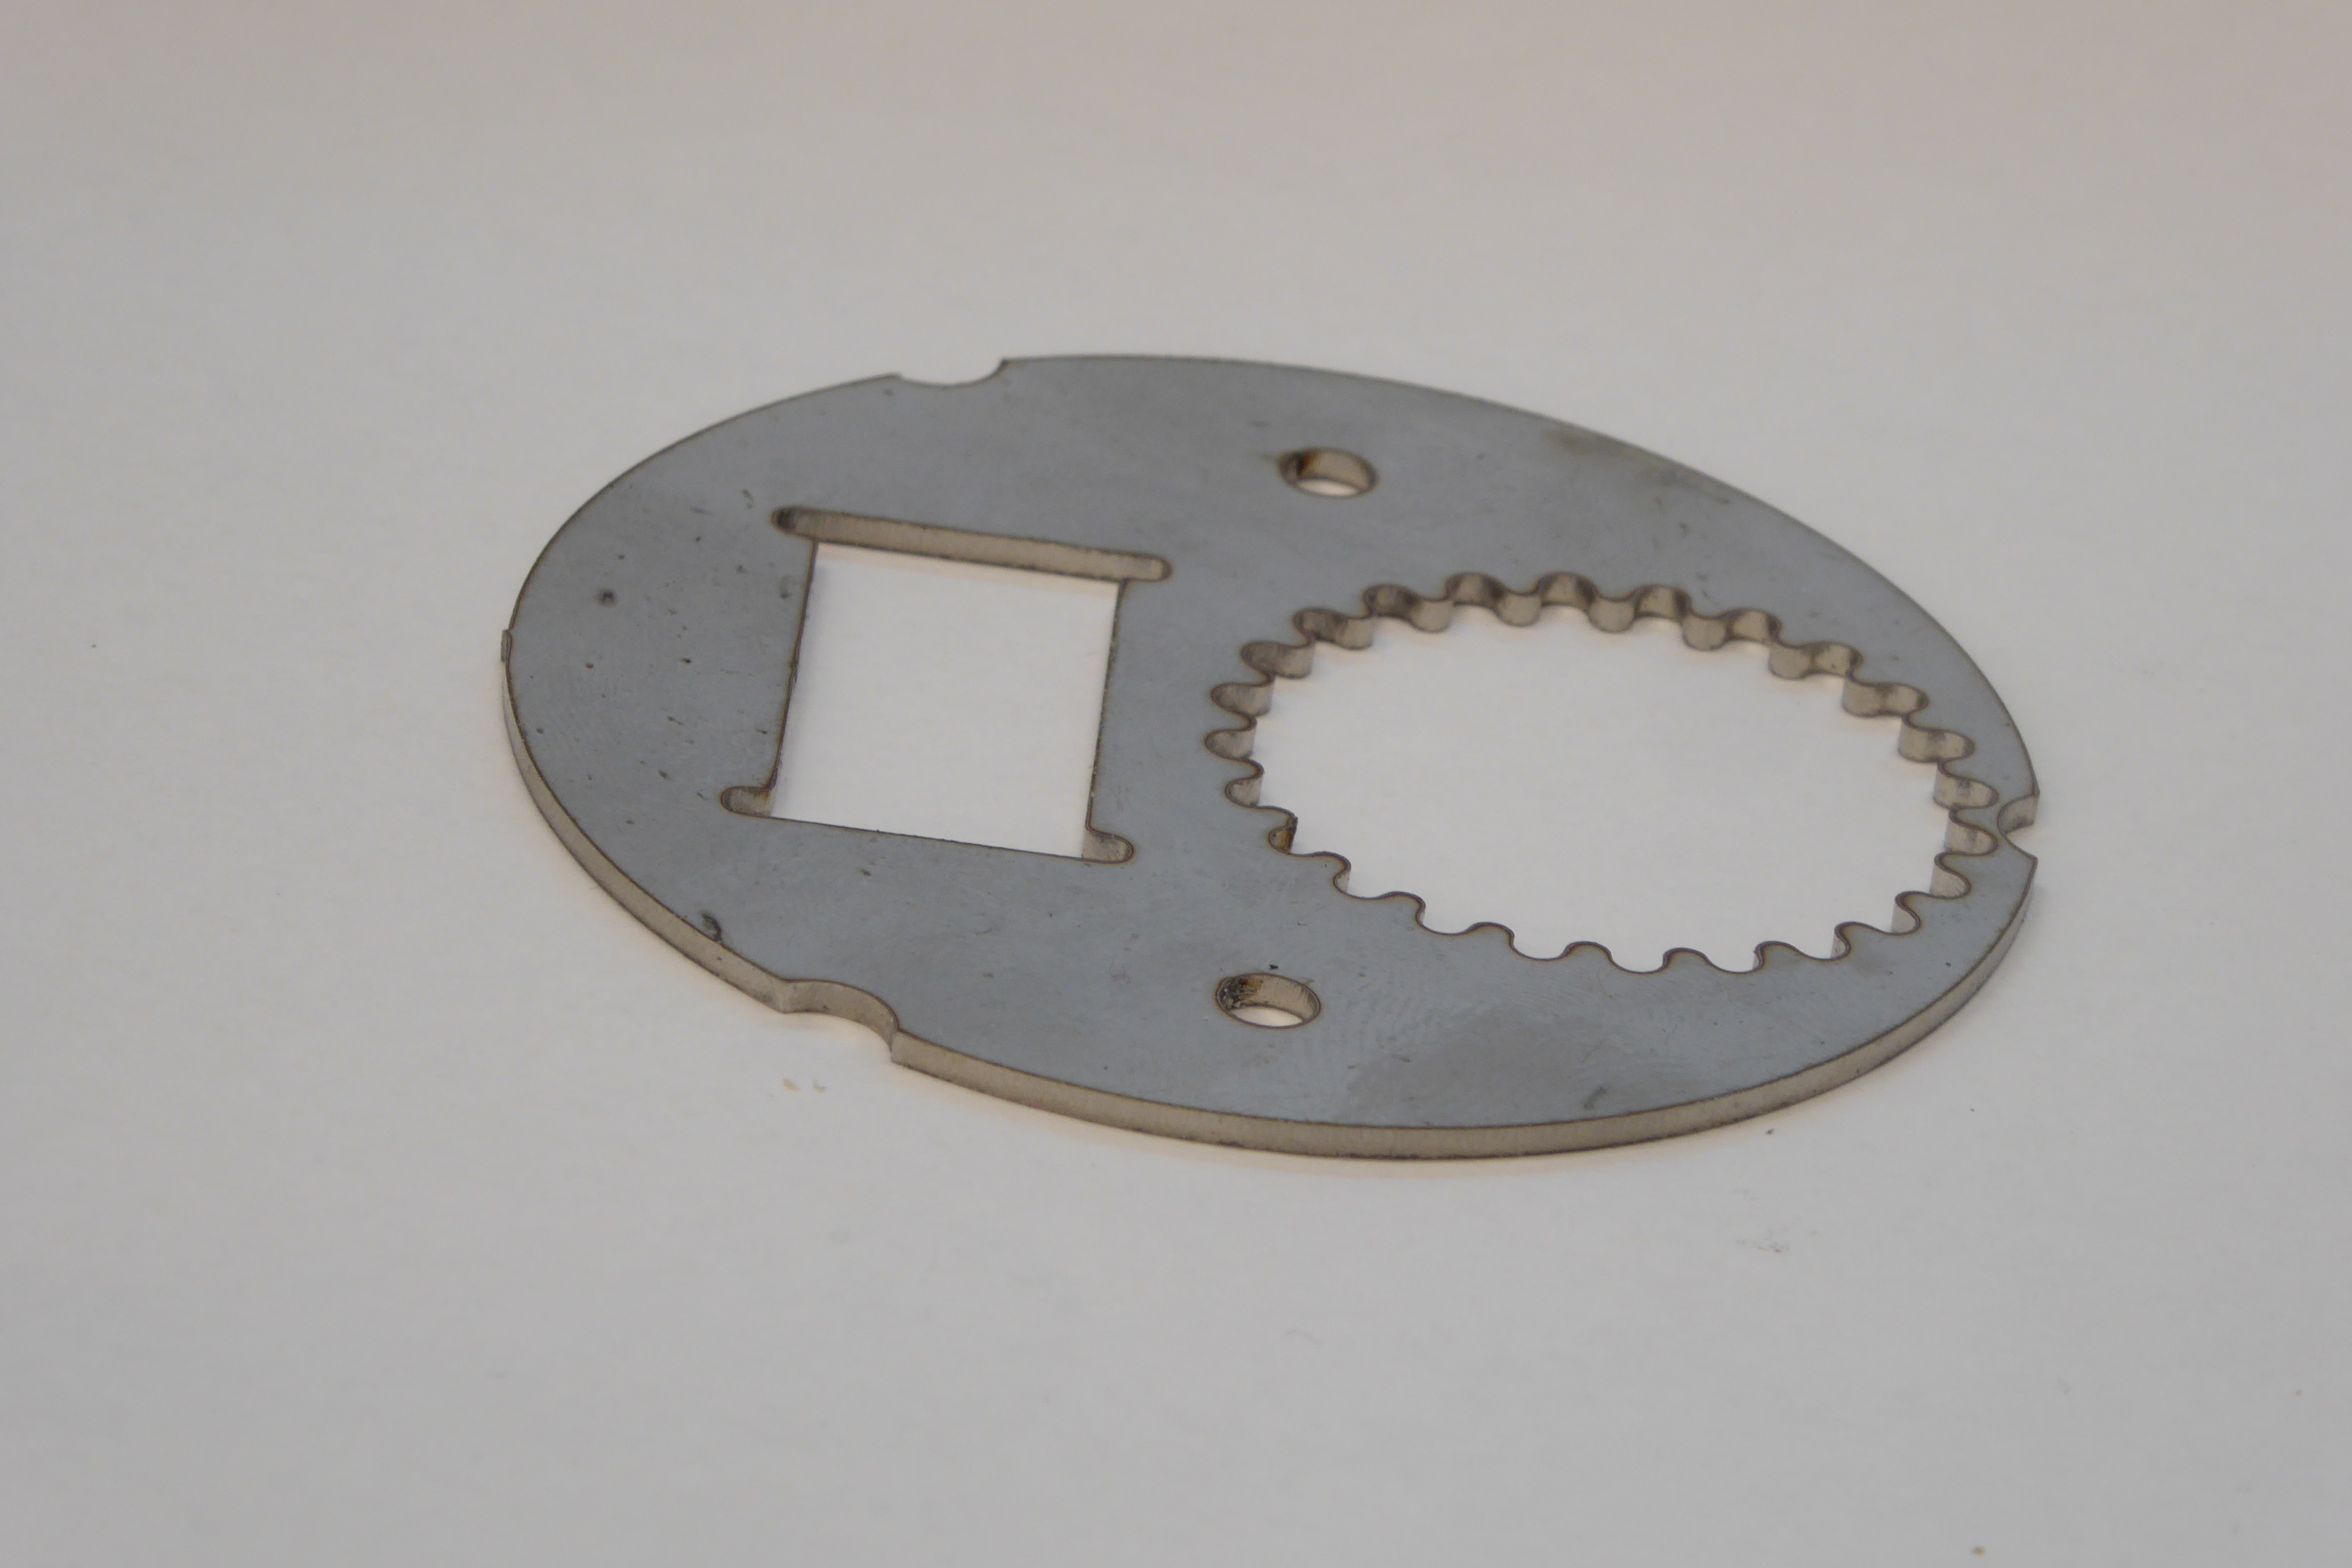
Label: Bottle Opener - Inlay